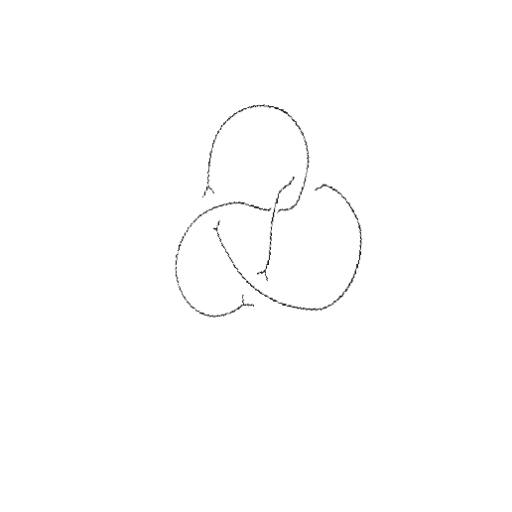
Crossing number: 4